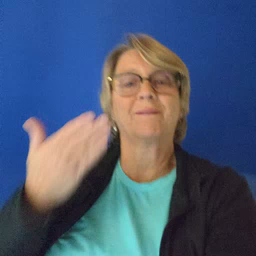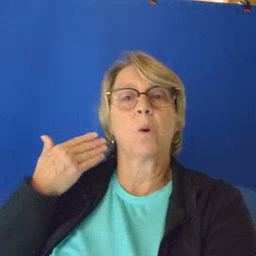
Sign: before